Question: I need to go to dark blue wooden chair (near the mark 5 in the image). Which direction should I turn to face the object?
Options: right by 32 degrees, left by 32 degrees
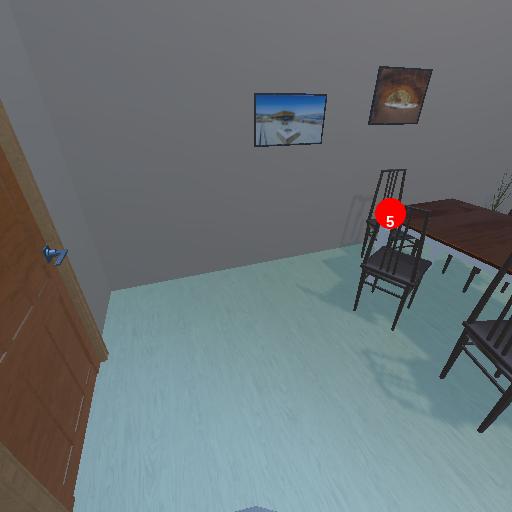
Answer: right by 32 degrees